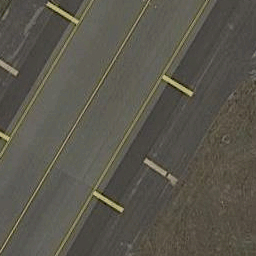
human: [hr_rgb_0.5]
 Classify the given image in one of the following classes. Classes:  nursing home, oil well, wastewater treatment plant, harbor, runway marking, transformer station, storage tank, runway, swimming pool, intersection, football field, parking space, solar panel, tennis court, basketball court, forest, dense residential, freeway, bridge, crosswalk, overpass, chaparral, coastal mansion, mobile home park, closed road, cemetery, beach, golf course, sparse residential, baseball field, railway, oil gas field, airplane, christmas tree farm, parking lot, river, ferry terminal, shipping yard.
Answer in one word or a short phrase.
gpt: runway marking